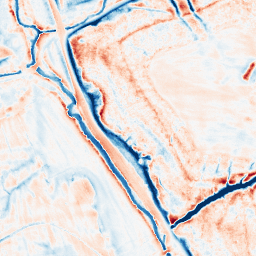
Category: edge_preserving
Decomposition family: anisotropic_diffusion
Decomposition parameters: iterations: 50
kappa: 50
gamma: 0.2
Upsampling method: edge_directed
Upsampling parameters: scale: 4
Upsampling scale: 4